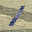
Label: 1